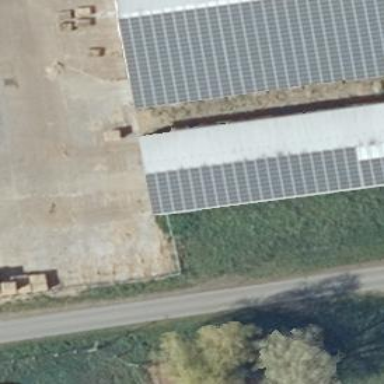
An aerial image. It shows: Solar photovoltaic panel generator located in farm auxiliary building. The generator provides electricity through small installation.